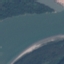
Land use / land cover class: River